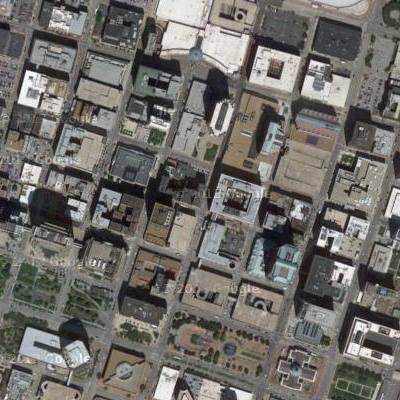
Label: cIndustry